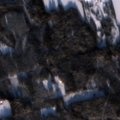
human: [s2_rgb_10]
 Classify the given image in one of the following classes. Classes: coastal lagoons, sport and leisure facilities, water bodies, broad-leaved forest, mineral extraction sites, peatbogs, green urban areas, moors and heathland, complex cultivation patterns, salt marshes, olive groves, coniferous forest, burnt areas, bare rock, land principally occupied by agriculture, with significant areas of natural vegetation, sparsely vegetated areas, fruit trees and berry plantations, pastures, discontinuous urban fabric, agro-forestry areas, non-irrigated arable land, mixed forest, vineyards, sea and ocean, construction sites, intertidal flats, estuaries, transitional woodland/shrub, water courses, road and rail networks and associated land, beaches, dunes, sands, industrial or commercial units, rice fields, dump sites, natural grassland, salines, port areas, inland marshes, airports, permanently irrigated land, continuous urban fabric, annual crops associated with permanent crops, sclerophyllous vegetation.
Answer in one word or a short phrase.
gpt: coniferous forest, mixed forest, water bodies